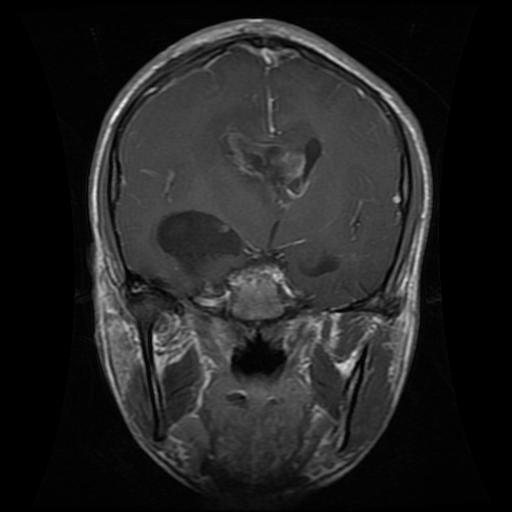
Label: glioma